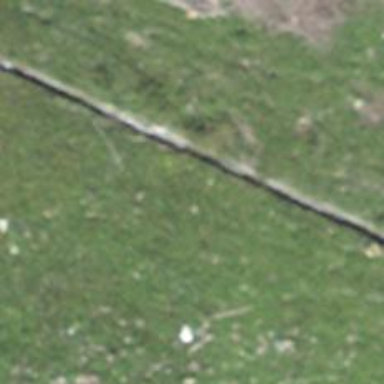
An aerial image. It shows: Narrow-gauge railway tunnel with electrified contact lines.